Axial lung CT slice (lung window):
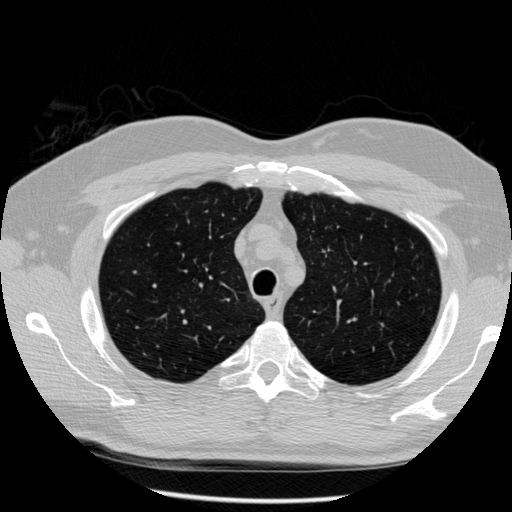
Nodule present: no